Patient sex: M
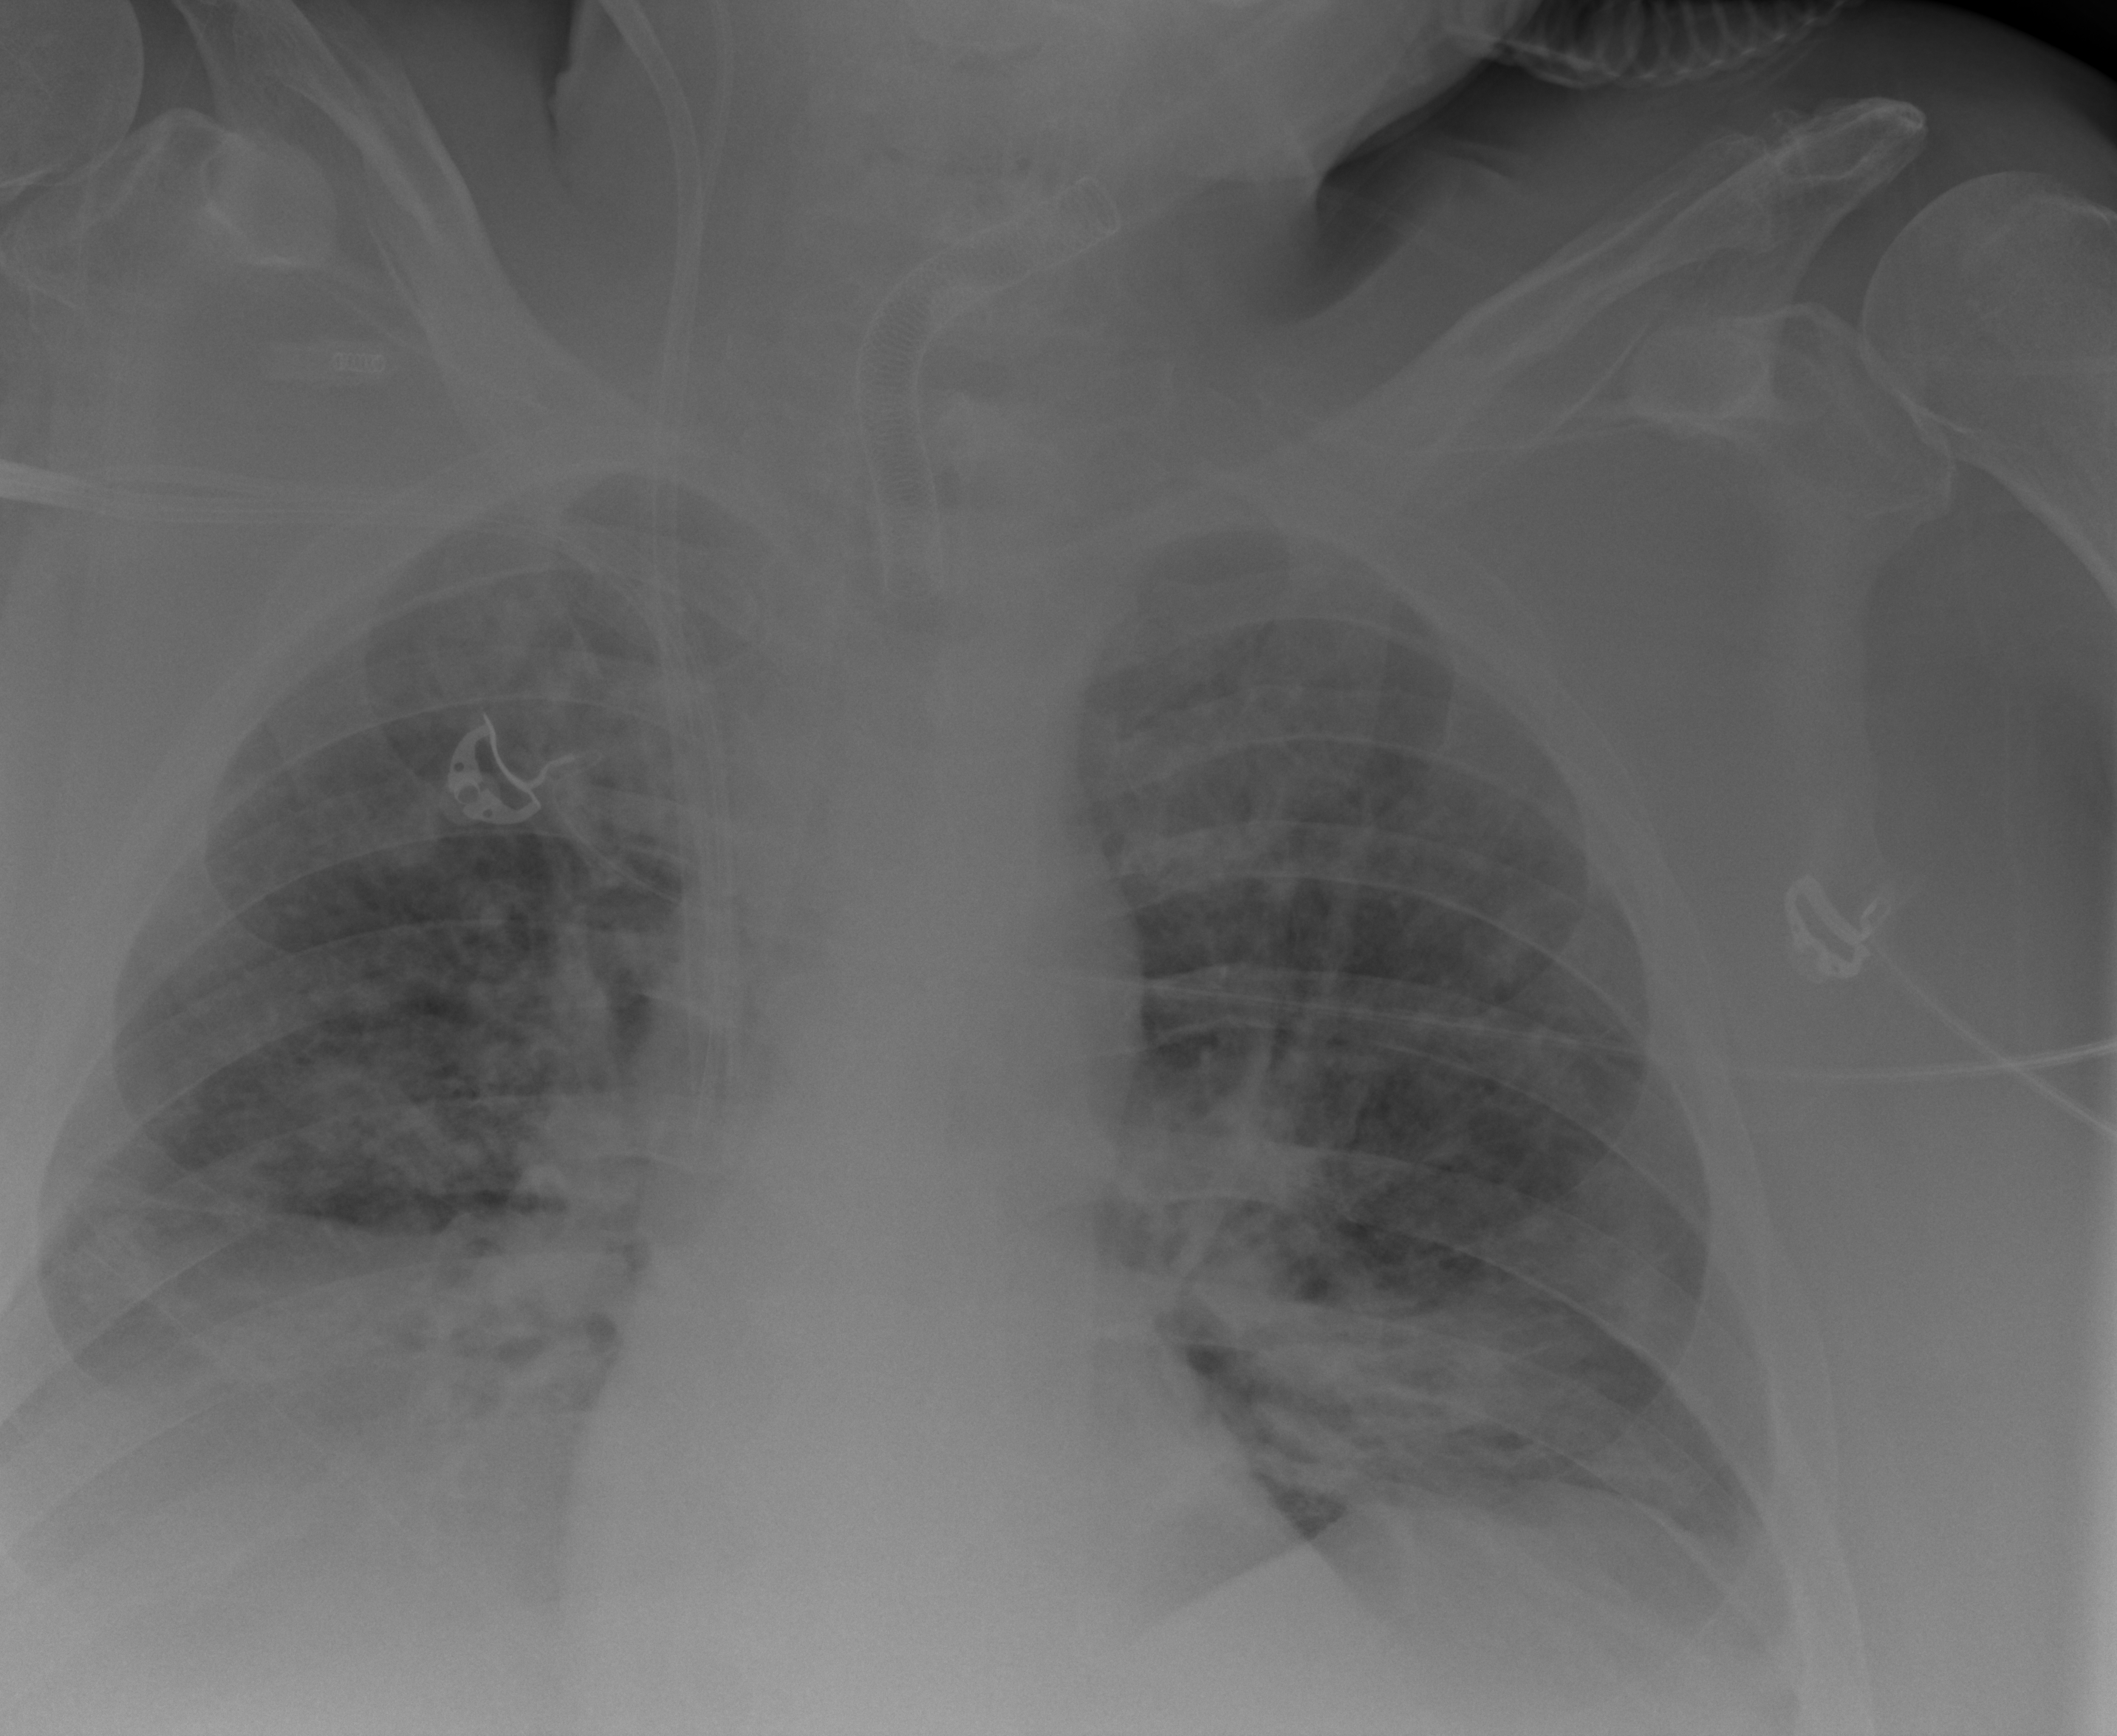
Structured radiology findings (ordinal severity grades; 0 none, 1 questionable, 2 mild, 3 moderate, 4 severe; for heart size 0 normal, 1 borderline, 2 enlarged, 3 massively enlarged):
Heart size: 1
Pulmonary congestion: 2
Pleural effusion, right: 2
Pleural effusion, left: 2
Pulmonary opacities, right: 1
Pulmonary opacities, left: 1
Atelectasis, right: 2
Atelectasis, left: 2